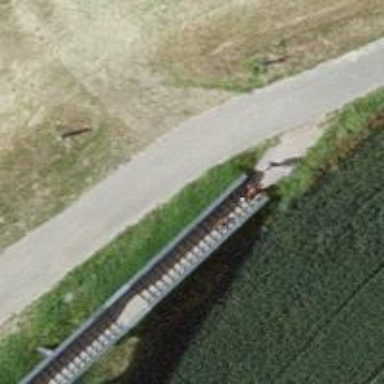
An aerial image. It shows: Asphalt track with grade 1 tracktype. It is specifically designed for agricultural vehicles.